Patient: sex M, age 30
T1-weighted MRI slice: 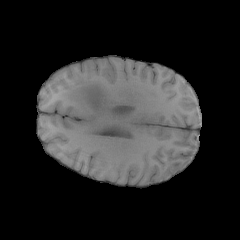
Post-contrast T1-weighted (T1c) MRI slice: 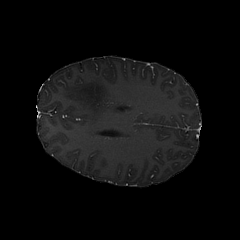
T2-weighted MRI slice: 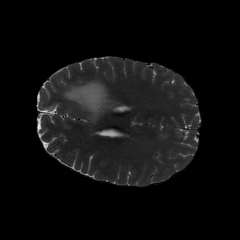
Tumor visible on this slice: yes
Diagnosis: Astrocytoma, IDH-mutant
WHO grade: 3